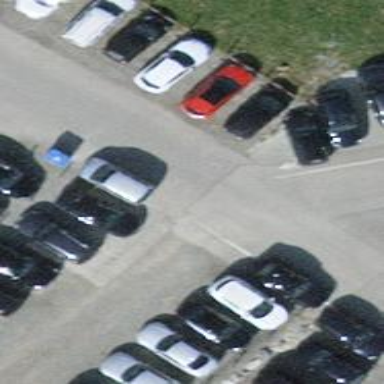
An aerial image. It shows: Parking aisle with pebblestone surface.